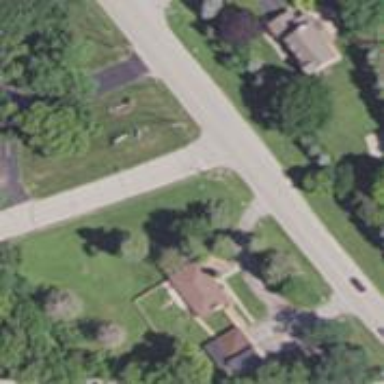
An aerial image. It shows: Road with stop sign.